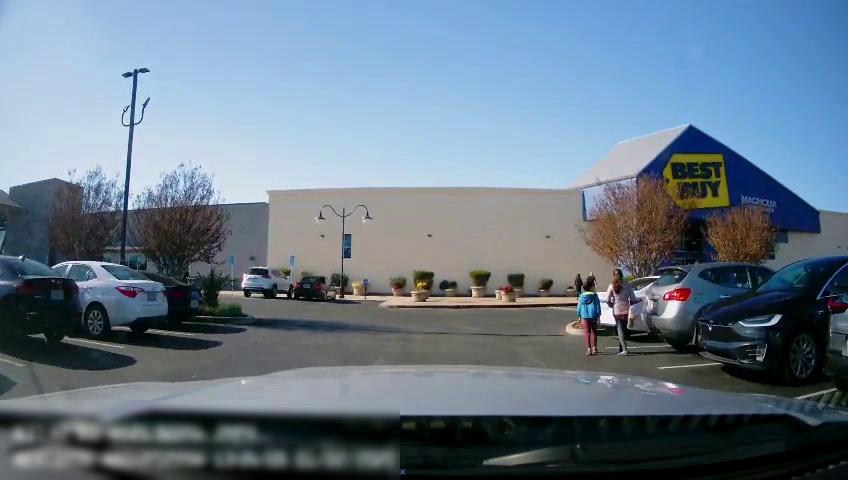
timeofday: Day
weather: Sunny
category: Drivable Space
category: Vehicles | Car
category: Vehicles | SUV
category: Pedestrians
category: Pedestrians
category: Pedestrians
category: Pedestrians
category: Vehicles | Car
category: Vehicles | SUV
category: Vehicles | Car
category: Vehicles | Car
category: Vehicles | Car
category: Vehicles | SUV
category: Vehicles | Car